Question: I would like to create a NavigationBar with images as buttons on the right side of the NavigationBar.
Something like below Snapshot

How can I achieve this?
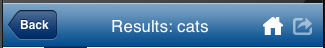
Answer: Hope This Helps
'''
viewController.navigationItem.titleView = [[UIImageView alloc] initWithImage:[UIImage imageNamed:@"yourimage.png"]];
UIBarButtonItem * item = [[UIBarButtonItem alloc] initWithCustomView:[[UIImageView alloc] initWithImage:[UIImage imageNamed:@"yourimage2.jpg"]]];
viewController.navigationItem.rightBarButtonItem = item;
'''